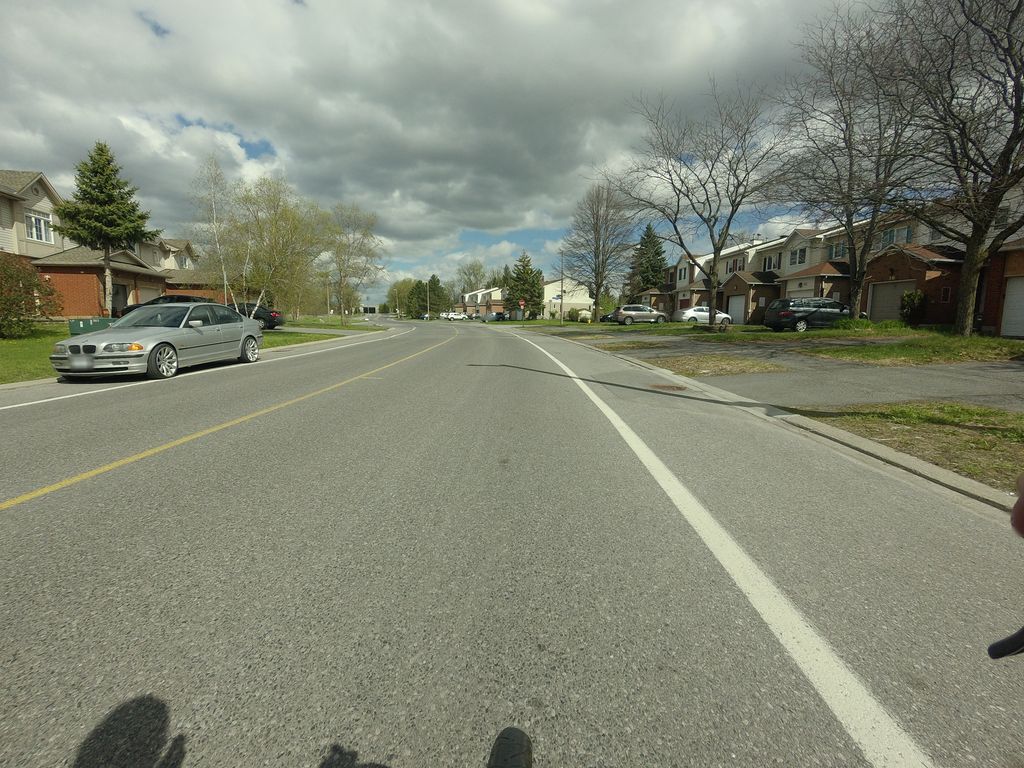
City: ottawa-gatineau